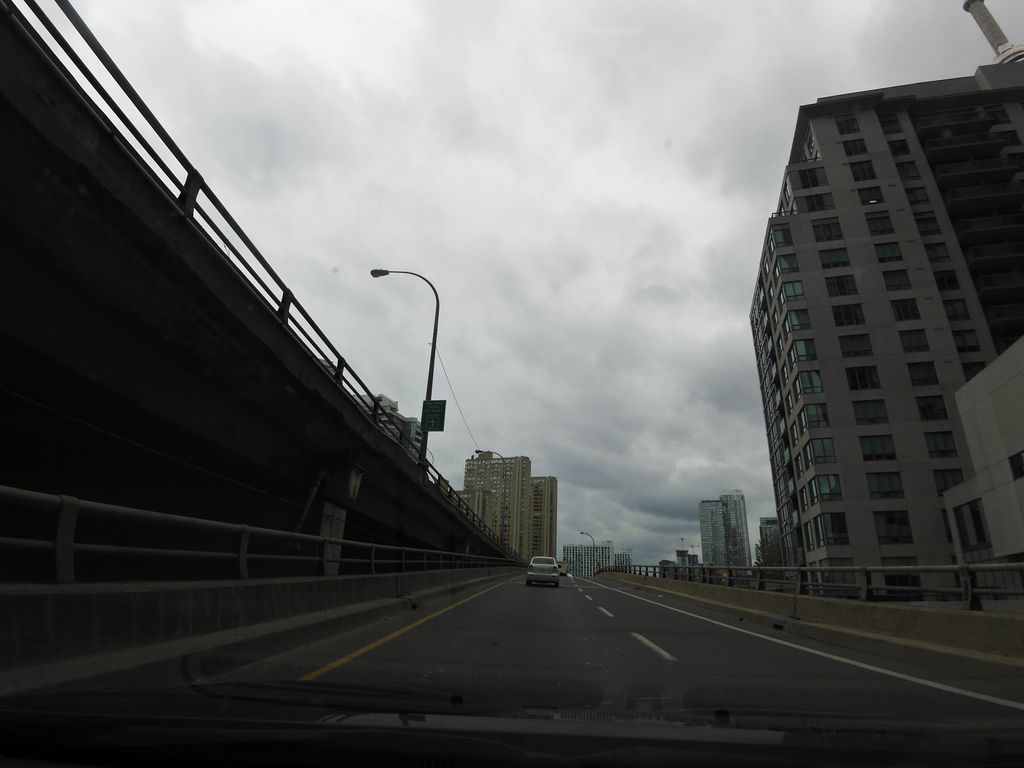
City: toronto